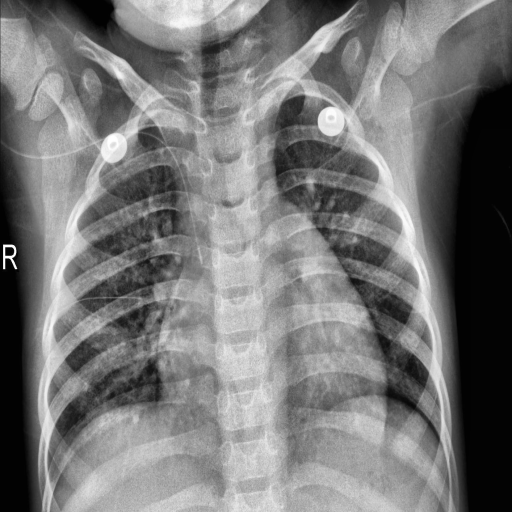
Finding: PNEUMONIA